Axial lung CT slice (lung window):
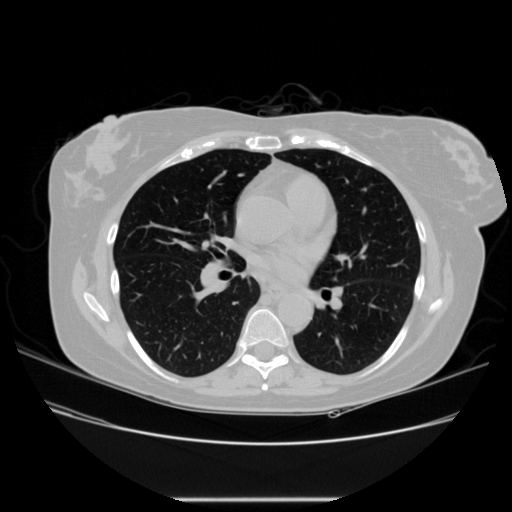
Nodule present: no